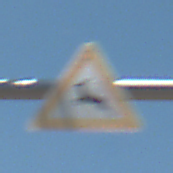
Verkehrszeichen: WildwechselRechts
Umgebung: Outdoor, Nature
Tageszeit: Midday
Wetter: Clear
Licht: Natural
Jahreszeit: NotSpecified
Kontrast: HighContrast